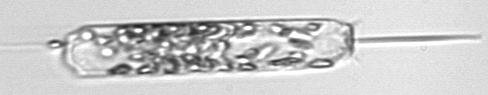
Label: Ditylum_brightwellii